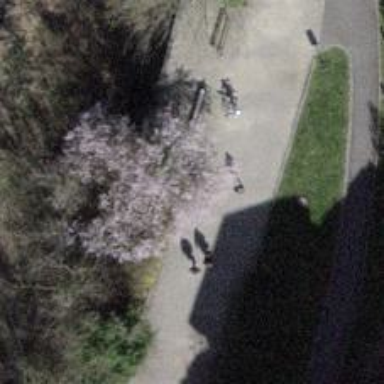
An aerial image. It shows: Bench for seating.